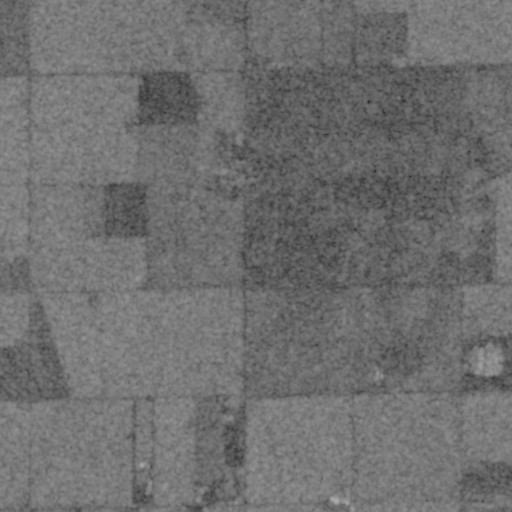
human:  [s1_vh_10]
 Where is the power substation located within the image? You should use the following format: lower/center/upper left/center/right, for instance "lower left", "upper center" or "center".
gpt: The power substation is located in the lower right of the image.
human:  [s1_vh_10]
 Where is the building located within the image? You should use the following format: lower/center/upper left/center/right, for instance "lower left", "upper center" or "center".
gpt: The building is located in the lower left of the image.
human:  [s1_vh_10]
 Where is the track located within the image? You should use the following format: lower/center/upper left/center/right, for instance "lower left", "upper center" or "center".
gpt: There is no track in the image.

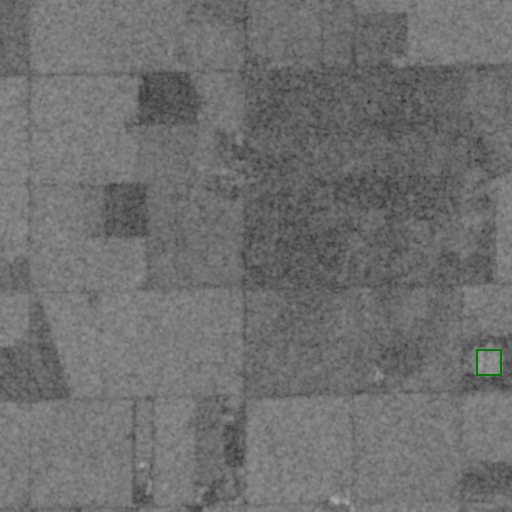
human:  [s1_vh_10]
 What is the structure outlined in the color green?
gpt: The structure outlined in green is a power substation.
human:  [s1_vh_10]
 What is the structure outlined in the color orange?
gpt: There is no orange outline.